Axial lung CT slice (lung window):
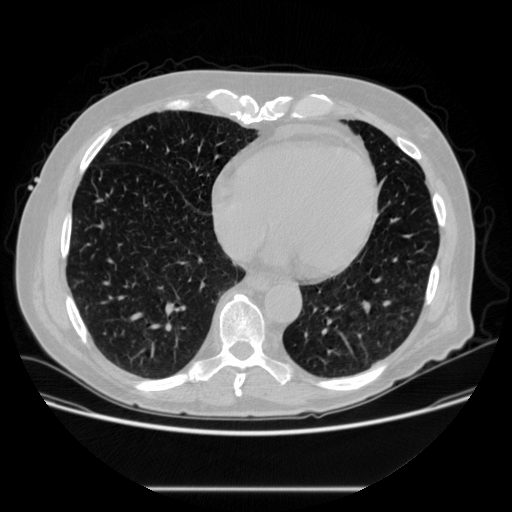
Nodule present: no